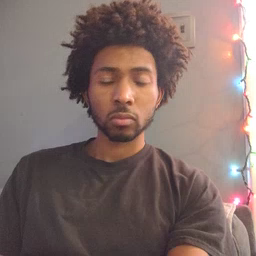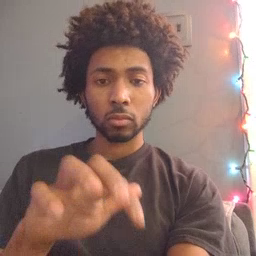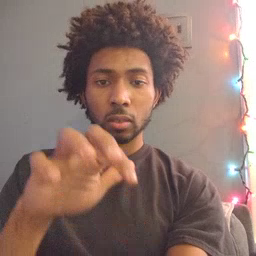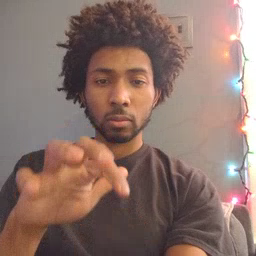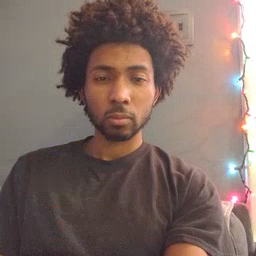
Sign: alligator